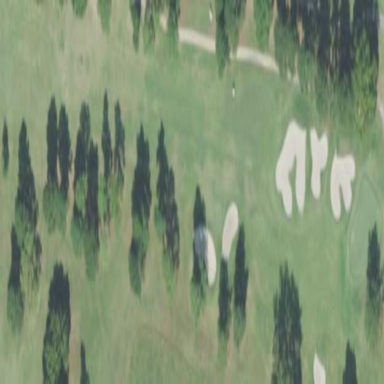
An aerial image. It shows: Grassy area designated as golf fairway.